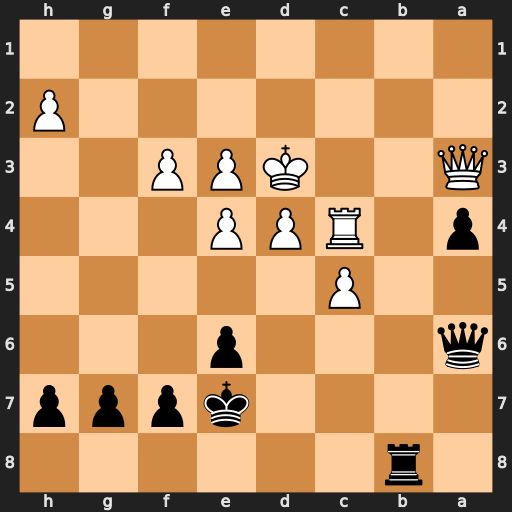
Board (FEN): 1r6/4kppp/q3p3/2P5/p1RPP3/Q2KPP2/7P/8
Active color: b
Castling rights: -
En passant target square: -
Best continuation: Rb3+ Qxb3 axb3